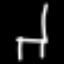
Label: chair